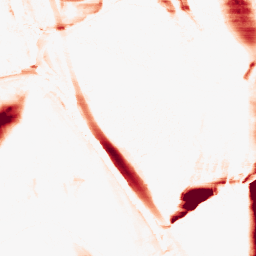
Category: morphological
Decomposition family: morphological_ellipse
Decomposition parameters: operation: opening
width: 5
height: 50
Upsampling method: sinc_hamming
Upsampling parameters: scale: 2
kernel_size: 8
Upsampling scale: 2